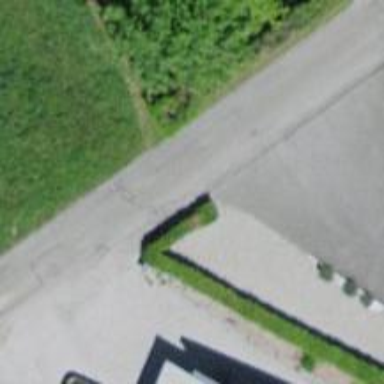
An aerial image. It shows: Hedge acting as barrier.